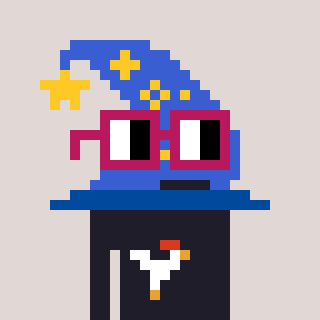
a pixel art character with square dark red glasses, a wizard hat-shaped head and a grayscale-colored body on a warm background